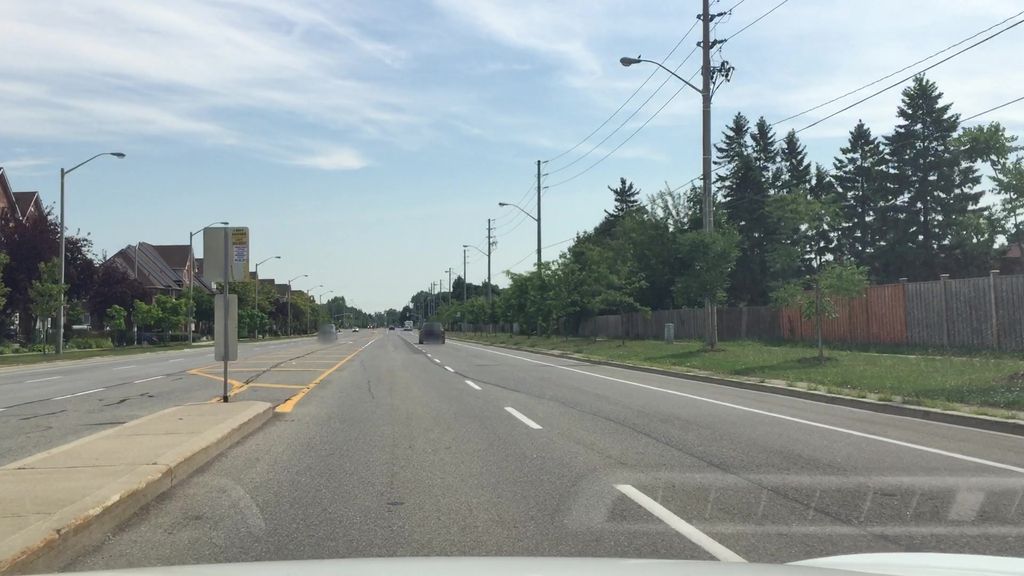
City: toronto